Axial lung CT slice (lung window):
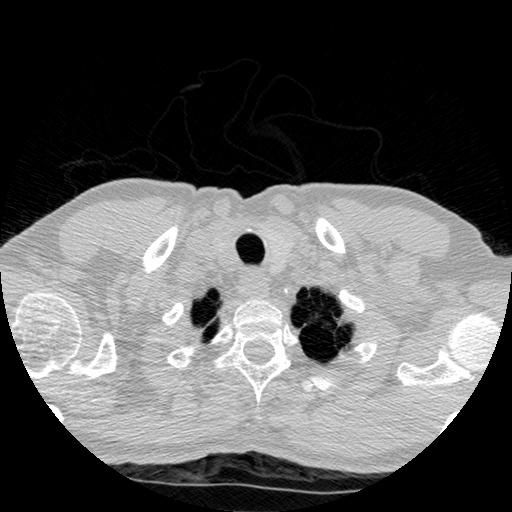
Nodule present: no